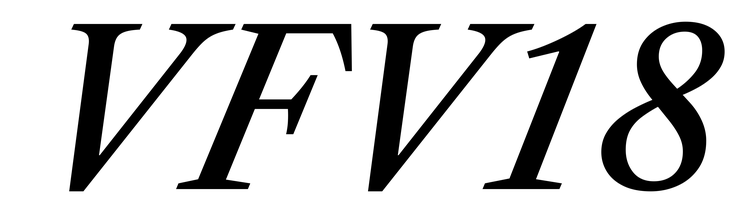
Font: LibreCaslonText-Italic_Medium_Italic